Question: XCode 6 Beta 3 using Swift.
In my App I use CoreData. When I run my App in simulator, XCode pops up the debugger with a breakpoint set somewhere in the CoreData library (see screenshot). This happens on several CoreData functions, for example when inserting new records or fetching records from an entity. The breakpoint position is always the same.

This is extremely annoying. When my App fetches 10 records from an entity I have to push the button 10 times.
Because this breakpoint is set somewhere in machine code, the breakpoint inspector does not show any breakpoints so I cannot delete it.
Does anyone know how to get rid of it?
Many thanks.
---
backtrace-output:
> (lldb) bt
* thread #1: tid = 0x1d68b0, 0x000000010a2f7fcd libswift_stdlib_core.dylib'swift_dynamicCastClassUnconditional + 77, queue = 'com.apple.main-thread', stop reason = EXC_BREAKPOINT (code=EXC_I386_BPT, subcode=0x0) * frame #0: 0x000000010a2f7fcd libswift_stdlib_core.dylib'swift_dynamicCastClassUnconditional + 77
frame #1: 0x000000010a0fbb85 GPS Track'GPS_Track.TrackListTableViewController.tableView (tableView=<unavailable>)(Swift.ImplicitlyUnwrappedOptional<ObjectiveC.UITableView>, cellForRowAtIndexPath : Swift.ImplicitlyUnwrappedOptional<ObjectiveC.NSIndexPath>) -> Swift.Optional<ObjectiveC.UITableViewCell> + 1125 at TrackListTableViewController.swift:53 frame #2: 0x000000010a0fc937 GPS Track'@objc GPS_Track.TrackListTableViewController.tableView (GPS_Track.TrackListTableViewController)(Swift.ImplicitlyUnwrappedOptional, cellForRowAtIndexPath : Swift.ImplicitlyUnwrappedOptional) -> Swift.Optional + 87 at TrackListTableViewController.swift:0
frame #3: 0x000000010bc2f218 UIKit'-[UITableView _createPreparedCellForGlobalRow:withIndexPath:willDisplay:] + 508 frame #4: 0x000000010bc0f340 UIKit'-[UITableView _updateVisibleCellsNow:isRecursive:] + 2845
frame #5: 0x000000010bc24fea UIKit'-[UITableView layoutSubviews] + 213 frame #6: 0x000000010bbb1ebd UIKit'-[UIView(CALayerDelegate) layoutSublayersOfLayer:] + 519
frame #7: 0x000000010b9c9598 QuartzCore'-[CALayer layoutSublayers] + 150 frame #8: 0x000000010b9be1be QuartzCore'CA::Layer::layout_if_needed(CA::Transaction*) + 380
frame #9: 0x000000010b9be02e QuartzCore'CA::Layer::layout_and_display_if_needed(CA::Transaction*) + 24 frame #10: 0x000000010b92cf16 QuartzCore'CA::Context::commit_transaction(CA::Transaction*) + 242
frame #11: 0x000000010b92e022 QuartzCore'CA::Transaction::commit() + 390 frame #12: 0x000000010b92e68d QuartzCore'CA::Transaction::observer_callback(__CFRunLoopObserver*, unsigned long, void*) + 89
frame #13: 0x000000010ab52927 CoreFoundation'__CFRUNLOOP_IS_CALLING_OUT_TO_AN_OBSERVER_CALLBACK_FUNCTION__ + 23 frame #14: 0x000000010ab52880 CoreFoundation'__CFRunLoopDoObservers + 368
frame #15: 0x000000010ab480d3 CoreFoundation'__CFRunLoopRun + 1123 frame #16: 0x000000010ab47a06 CoreFoundation'CFRunLoopRunSpecific + 470
frame #17: 0x000000010e9e9abf GraphicsServices'GSEventRunModal + 161 frame #18: 0x000000010bb39cf8 UIKit'UIApplicationMain + 1282
frame #19: 0x000000010a0e6a5d GPS Track'top_level_code + 77 at AppDelegate.swift:36 frame #20: 0x000000010a0e6a9a GPS Track'main + 42 at AppDelegate.swift:0
frame #21: 0x000000010d2e7145 libdyld.dylib'start + 1
(lldb)
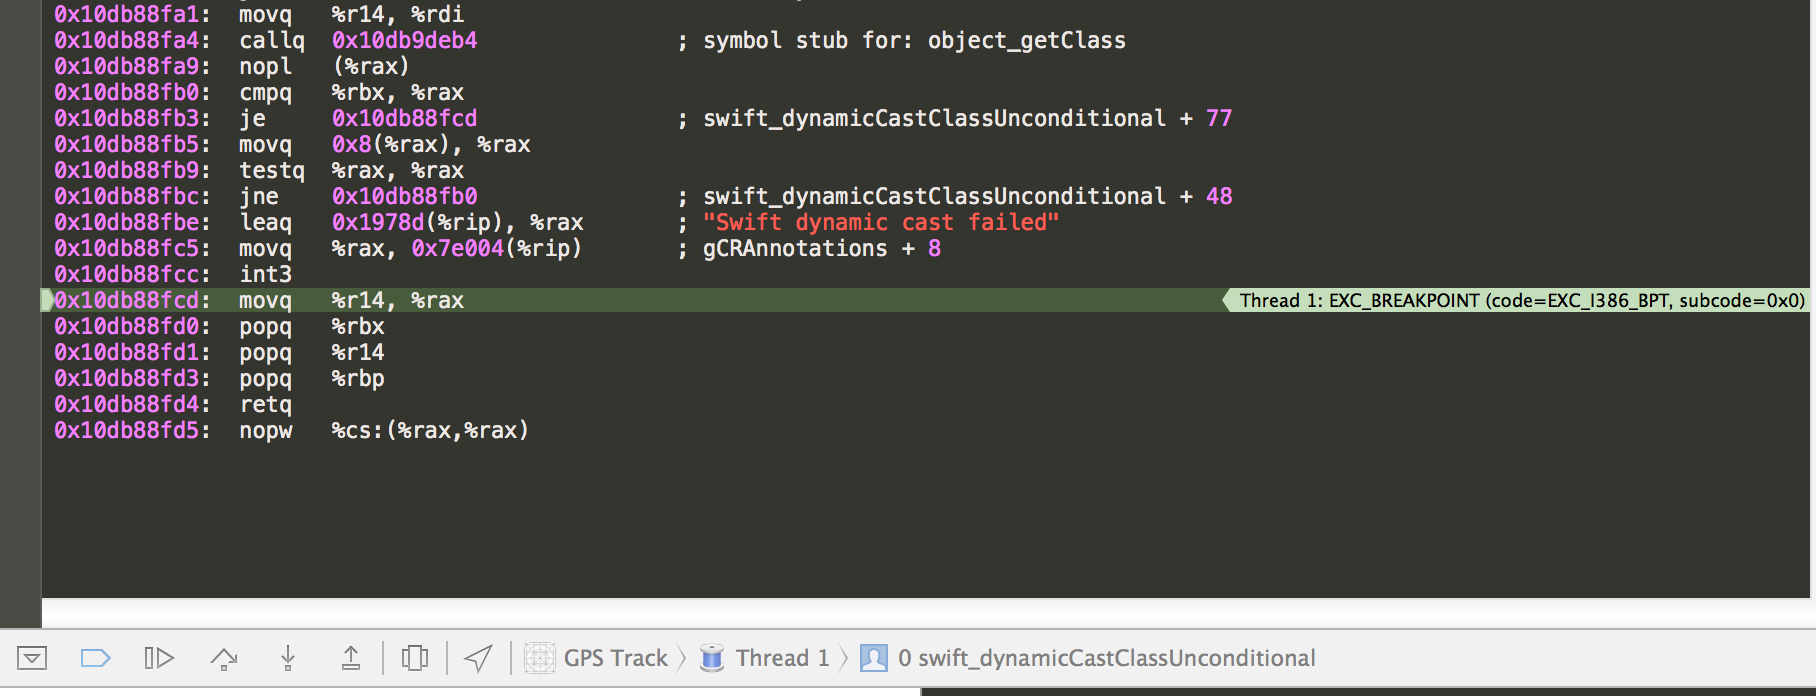
Answer: I tracked it down further: The problem only occurs when using custom object classes for the entities. Example:
'''
// User class, defined in User.swift
class User: NSManagedObject {
@NSManaged var name: String
@NSManaged var firstname: String
}
// --------------
// code somewhere else
let users = moc.executeFetchRequest(fetchRequest, error: &error)
for object in users {
let user = object as User // <-- breakpoint fired here
println(user.name)
}
}
'''
---
One need to make the custom object class visible to Objective C using the @objc directive:
'''
// User class, defined in User.swift
@objc(User) // <-- required!
class User: NSManagedObject {
@NSManaged var name: String
@NSManaged var firstname: String
}
'''
Thanks to all for your help!